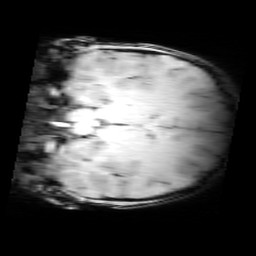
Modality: MP2RAGE
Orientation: coronal
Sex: male
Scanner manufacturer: siemens
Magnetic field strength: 3 T
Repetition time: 5 s
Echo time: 0.00368 s